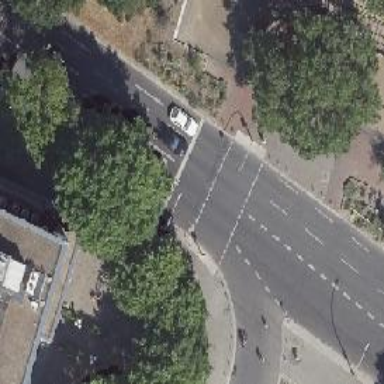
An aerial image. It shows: Road crossing with traffic signals.